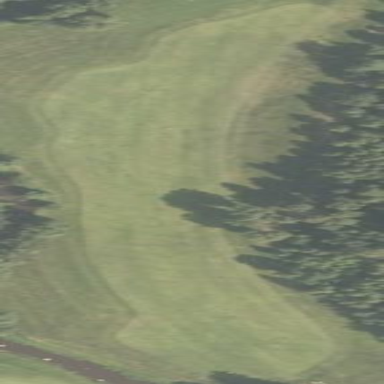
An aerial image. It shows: Golf fairway surrounded by grass.